Question: I am trying to differentiate a button so that clients can see that it is the button that is in focus by default when the page loads. The design calls for a simple border around the button. I have 'button' and 'button1' defined in my css like so:
'''
.button {
font-family: Verdana, Arial, Helvetica, sans-serif;
font-size: 12px;
font-weight: bold;
color: #003366
}
.button1 {
font-family: Verdana, Arial, Helvetica, sans-serif;
font-size: 12px;
font-weight: bold;
color: #003366
border: #00ffff;
border-style: solid;
border-width: 2px;
}
'''
The button that I am trying to focus loses the default formatting. How might I fix this so that it simply keeps its formatting, the only difference being a thicker border around the button? Also, is there a way to make the border simply wrap itself around the shape of the button instead of being a rectangular border?
Here is an image of what my buttons look like:

In this case, I am trying to focus the 'Jail Address' button.
The html for the input buttons is like so:
'''
<input type="reset" class="button" name="refresh" value="Refresh">
<input type="submit" class=button1 name="jail" value="Jail Address" onClick="action='JailAddresses.html'">
<input type="submit" class="button" name="submit" value="Submit" onClick="action='Administrative.html'">
<input type="submit" class="button" name="back" value="Back" onClick="action='Administrative.html'">
'''
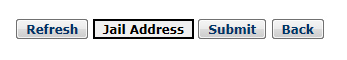
Answer: the border by default is going to be rectangle, though with some browsers (not all) you can use the "border-radius: 5px" to get rounded corners
<URL>
you could also just make images with the buttons you want and use them instead (png is preferred since it will keep transparency)
'''
.button1 {
background-image:url('paper.gif');
background-repeat: no-repeat;
cursor: hand;
}
'''
I use that often instead of just img src=, then you can add an "on mouseclick" with javascript.. just an option. also, the cursor can be changed so it actually looks like they're rolling over a button :)